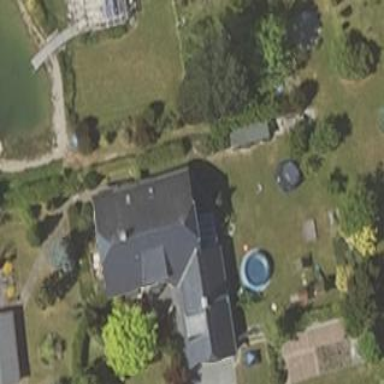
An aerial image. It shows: Simple house.